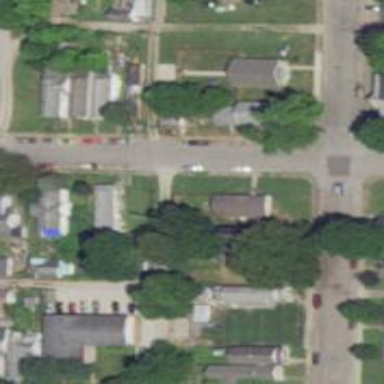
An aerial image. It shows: Alley classified as service road.